Question: How do I get the columns for GridBagLayout to be spaced out evenly so that I can place buttons like they are on a standard staggered computer keyboard? I'm talking about something like this, where the buttons don't quite line up with each other:
Minimal functional working example (notice the staggered 'gridx' and 'gridwidth' values):
'''
import java.awt.*;
import javax.swing.*;
public class Keyboard extends JFrame {
public static void main(String args[]) {
(new Keyboard()).setVisible(true);
}
public Keyboard() {
setDefaultCloseOperation(JFrame.EXIT_ON_CLOSE);
setBounds(100, 100, 400, 300);
setLayout(new GridBagLayout());
JButton[] b = new JButton[5];
GridBagConstraints c = new GridBagConstraints();
c.fill = GridBagConstraints.BOTH;
c.ipady = 20;
c.weightx = 0.5;
c.weighty = 0.5;
c.insets = new Insets(2, 2, 2, 2);
b[0] = new JButton("A");
c.gridx = 0;
c.gridy = 0;
c.gridwidth = 2;
add(b[0], c);
b[1] = new JButton("B");
c.gridx = 2;
c.gridy = 0;
c.gridwidth = 2;
add(b[1], c);
b[2] = new JButton("C");
c.gridx = 4;
c.gridy = 0;
c.gridwidth = 2;
add(b[2], c);
b[3] = new JButton("D");
c.gridx = 0;
c.gridy = 1;
c.gridwidth = 3;
add(b[3], c);
b[4] = new JButton("E");
c.gridx = 3;
c.gridy = 1;
c.gridwidth = 2;
add(b[4], c);
}
}
'''
I want the right border of button D to go all the way to halfway in between A and B, while E should be between B and C. How do I do this?
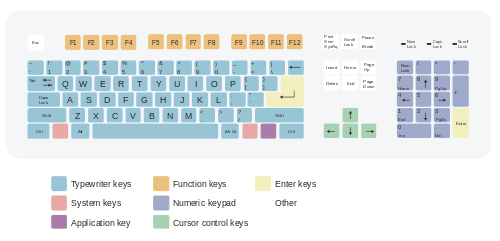
Answer: Have you considered adding in a dummy item to the begining of the second row that has its opacity set to 0? Just set it's width to the exact tabbing you need.